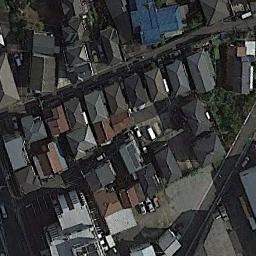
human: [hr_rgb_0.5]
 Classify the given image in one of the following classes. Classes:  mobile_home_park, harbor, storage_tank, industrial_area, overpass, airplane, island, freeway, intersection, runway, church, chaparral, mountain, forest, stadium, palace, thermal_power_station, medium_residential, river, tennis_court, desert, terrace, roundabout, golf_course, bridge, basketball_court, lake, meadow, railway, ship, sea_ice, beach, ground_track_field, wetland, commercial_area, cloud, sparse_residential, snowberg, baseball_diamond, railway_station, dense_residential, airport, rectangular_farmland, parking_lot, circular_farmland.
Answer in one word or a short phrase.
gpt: dense_residential